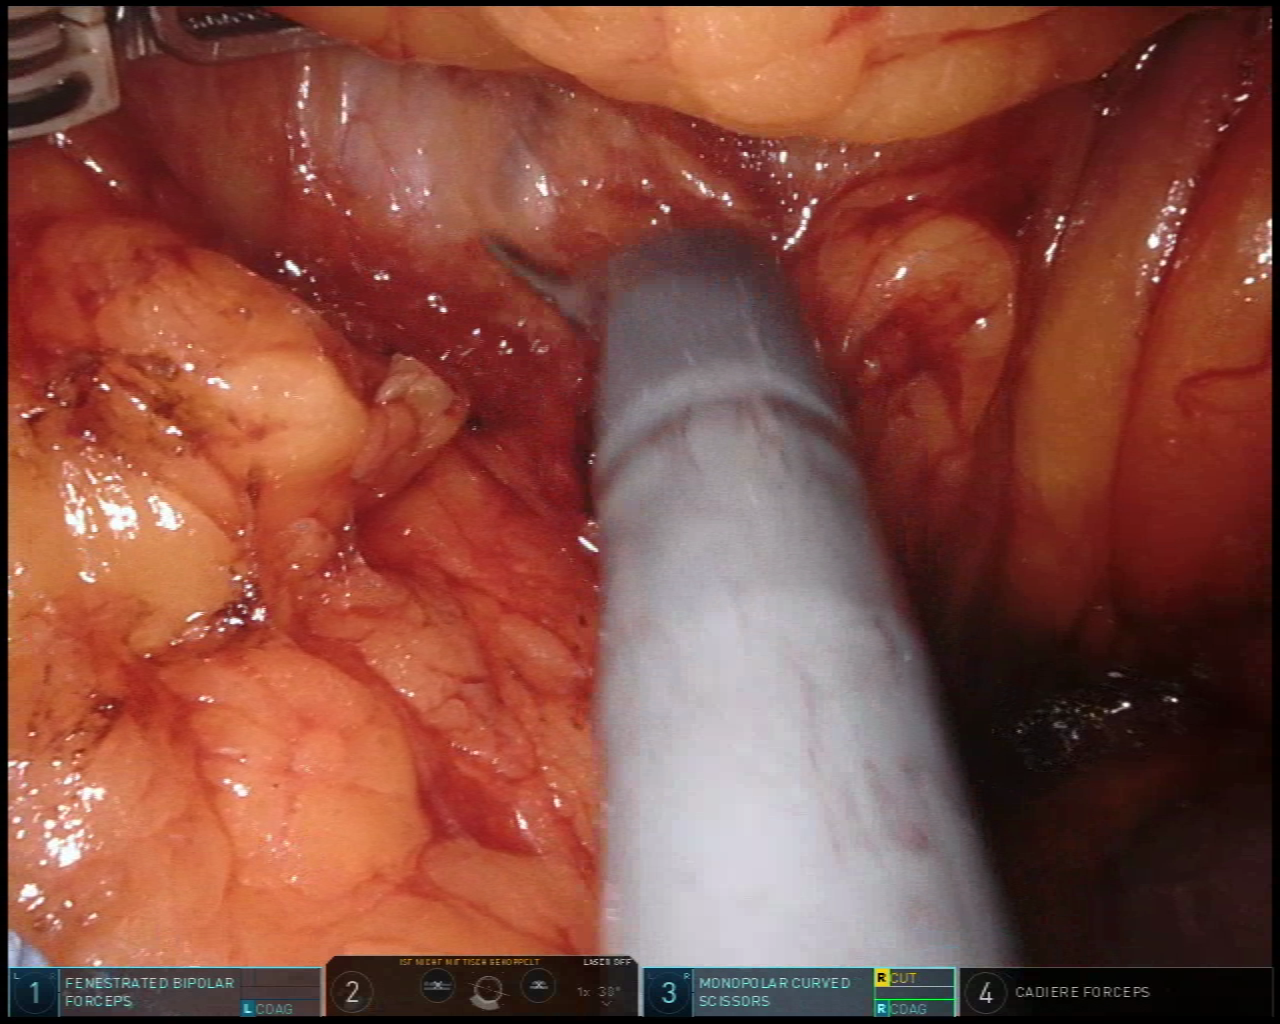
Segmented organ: stomach
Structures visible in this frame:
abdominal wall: no
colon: no
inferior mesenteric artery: no
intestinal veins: no
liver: no
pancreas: no
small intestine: no
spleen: no
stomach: yes
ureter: no
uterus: no
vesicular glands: no